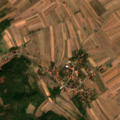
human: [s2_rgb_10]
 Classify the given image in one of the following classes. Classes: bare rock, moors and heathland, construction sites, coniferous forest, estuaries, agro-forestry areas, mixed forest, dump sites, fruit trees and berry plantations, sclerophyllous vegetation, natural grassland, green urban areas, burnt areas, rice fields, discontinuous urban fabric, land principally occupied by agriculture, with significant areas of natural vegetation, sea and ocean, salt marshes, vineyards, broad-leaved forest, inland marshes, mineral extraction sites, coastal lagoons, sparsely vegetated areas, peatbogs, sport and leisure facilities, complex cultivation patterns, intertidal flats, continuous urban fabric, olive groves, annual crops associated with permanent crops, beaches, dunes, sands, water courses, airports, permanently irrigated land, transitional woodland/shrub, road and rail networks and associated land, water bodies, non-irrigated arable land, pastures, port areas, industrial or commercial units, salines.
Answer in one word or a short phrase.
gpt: non-irrigated arable land, land principally occupied by agriculture, with significant areas of natural vegetation, broad-leaved forest